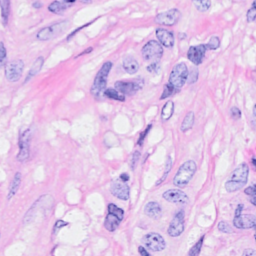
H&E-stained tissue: Breast